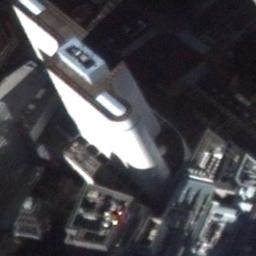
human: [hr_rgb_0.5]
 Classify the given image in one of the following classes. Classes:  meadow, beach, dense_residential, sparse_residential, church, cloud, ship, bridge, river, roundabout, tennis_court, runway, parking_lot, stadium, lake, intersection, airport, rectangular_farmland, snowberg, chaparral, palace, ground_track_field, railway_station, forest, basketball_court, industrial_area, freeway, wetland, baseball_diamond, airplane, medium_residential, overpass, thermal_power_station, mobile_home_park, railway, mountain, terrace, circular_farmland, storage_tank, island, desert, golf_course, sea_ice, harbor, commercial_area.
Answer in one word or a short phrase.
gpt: commercial_area